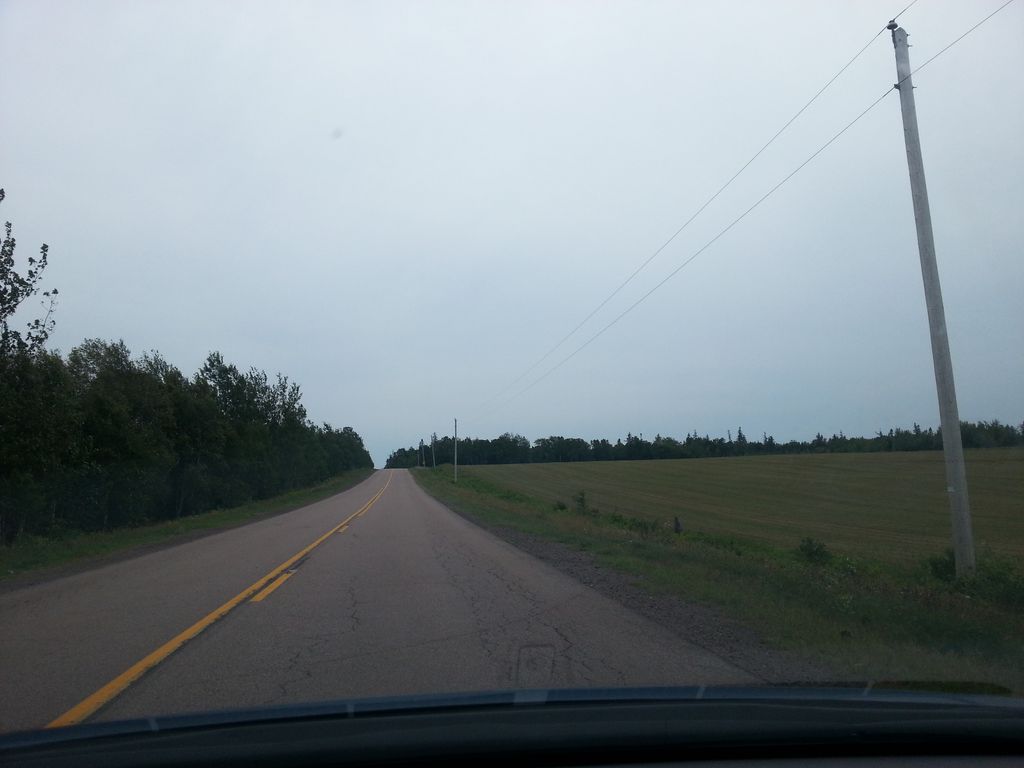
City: charlottetown